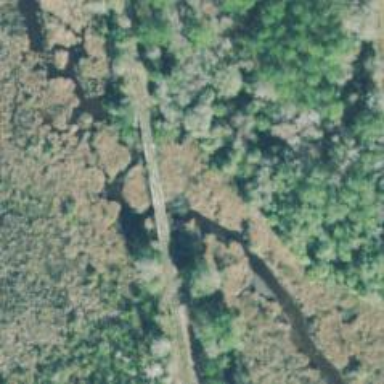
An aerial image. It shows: Disused railway bridge.